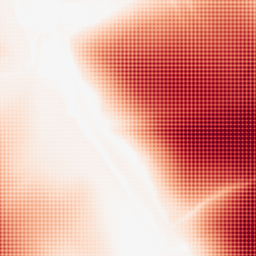
Category: morphological
Decomposition family: rolling_ball
Decomposition parameters: radius: 200
Upsampling method: sinc_hamming
Upsampling parameters: scale: 4
kernel_size: 4
Upsampling scale: 4